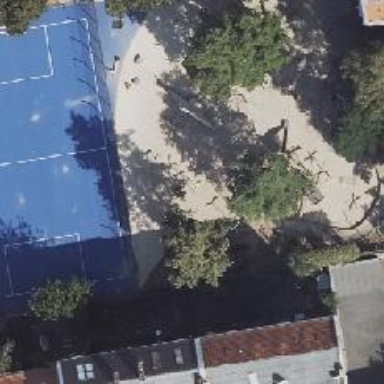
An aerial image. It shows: Playground featuring basket swing.